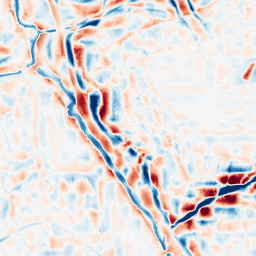
Category: wavelet
Decomposition family: wavelet_reverse_biorthogonal
Decomposition parameters: wavelet: rbio5.5
level: 4
Upsampling method: bicubic
Upsampling parameters: scale: 2
Upsampling scale: 2